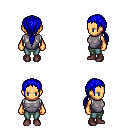
a pixel art fantasy rpg character, female body template, human, tanned skin, steel chest armor, teal pants, blue ponytail hairstyle, maroon shoes, four views (front, back, left, right), 2x2 character sprite sheet, small pixel art, hard edges, no anti-aliasing